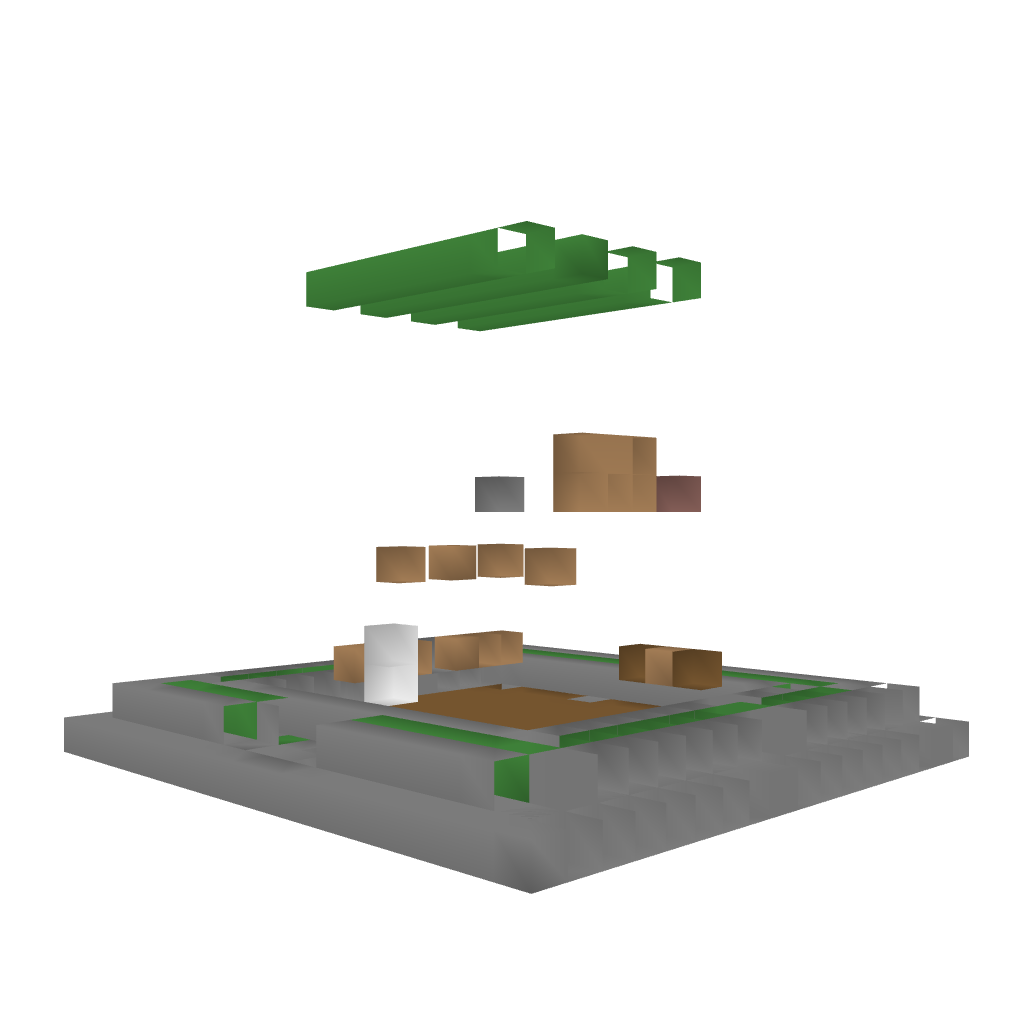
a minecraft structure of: Modern House 004 bad low quality